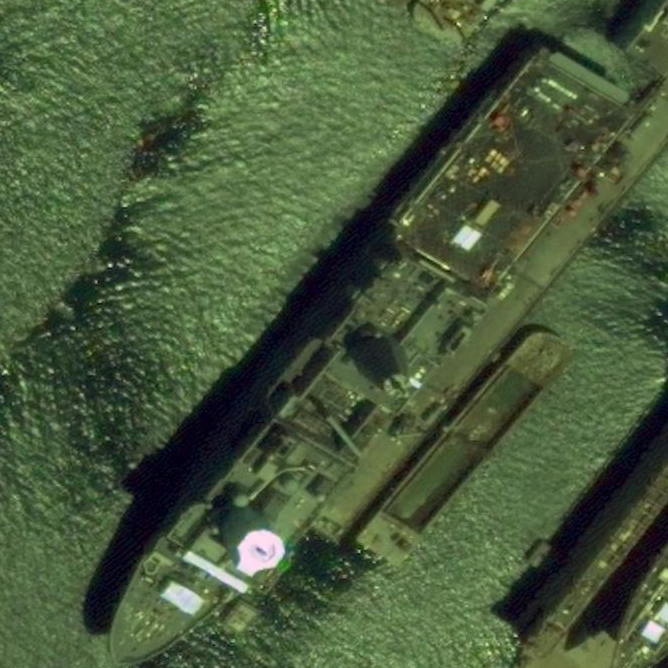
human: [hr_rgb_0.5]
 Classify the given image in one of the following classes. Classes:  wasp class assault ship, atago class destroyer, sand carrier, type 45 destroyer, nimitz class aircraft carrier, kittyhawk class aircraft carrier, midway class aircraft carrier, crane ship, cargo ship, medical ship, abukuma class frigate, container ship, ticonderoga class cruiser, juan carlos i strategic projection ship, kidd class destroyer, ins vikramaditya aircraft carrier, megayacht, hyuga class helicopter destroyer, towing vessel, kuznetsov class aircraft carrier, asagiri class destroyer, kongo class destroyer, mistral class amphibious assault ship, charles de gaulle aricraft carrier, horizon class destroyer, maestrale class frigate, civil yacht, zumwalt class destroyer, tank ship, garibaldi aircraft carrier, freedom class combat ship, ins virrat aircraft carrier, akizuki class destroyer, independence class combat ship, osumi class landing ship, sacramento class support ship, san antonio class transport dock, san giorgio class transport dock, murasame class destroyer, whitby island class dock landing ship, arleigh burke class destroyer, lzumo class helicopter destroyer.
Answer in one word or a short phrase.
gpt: San Antonio class transport dock